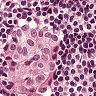
Metastatic tissue present: yes